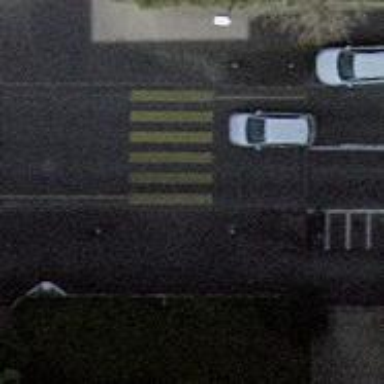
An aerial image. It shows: Zebra crossing for pedestrians.